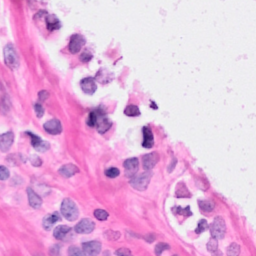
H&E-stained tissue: Breast